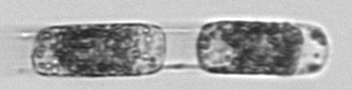
Label: Hemiaulus